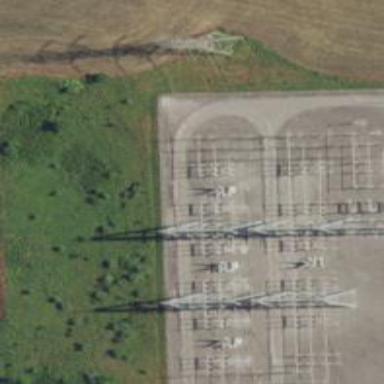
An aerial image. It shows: Switch for power supply.